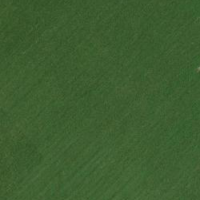
EUNIS habitat code: 52
Species observed at this site:
Cardamine heptaphylla